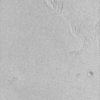
Label: not_dusty